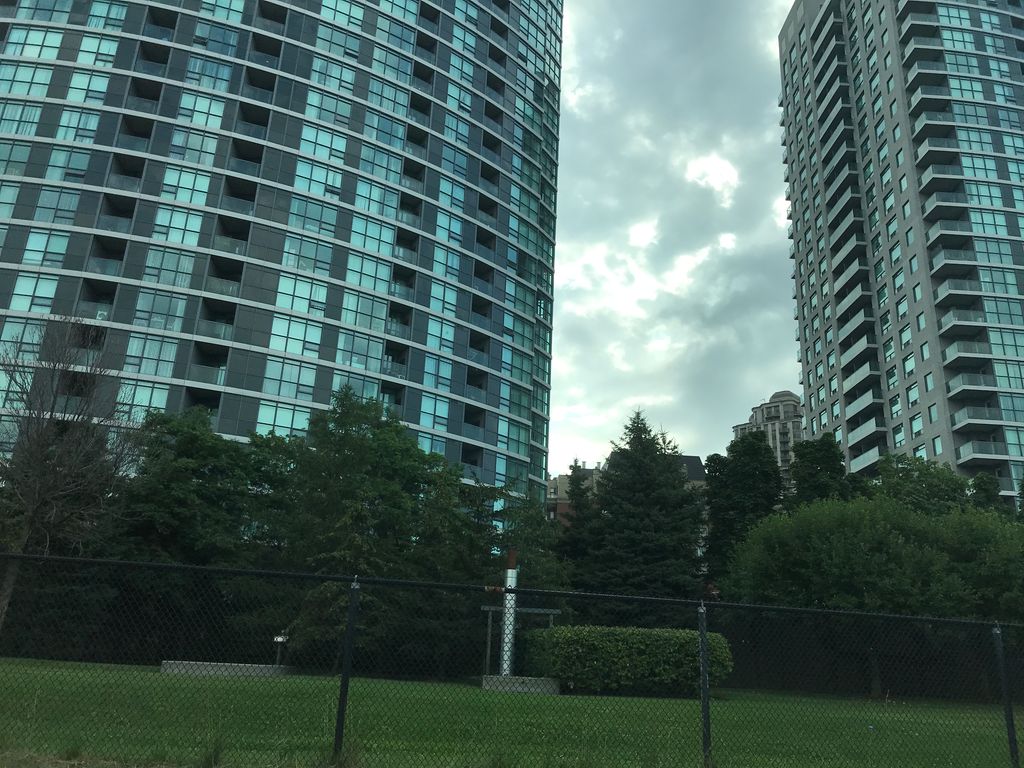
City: toronto